Question: How can I make the text appear NEXT to a button, instead of being ON the button?
Here is a screenshot of what i need:

You can see the text on the first button. It is written ON the button, and I couldn't move it from it (aside from changing the gravity, but it's not really what I am after).
Next to a second button, I put a label, as a guideline of something I would like to achieve.
Is there a way of doing this in Android?
it is pretty straightforward in ObjectiveC.
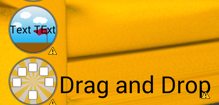
Answer: You can use a TextView instead of a button.
TextViews are clickable, the very same way as buttons are.
And the listeners are assigned in the same way as you would do with buttons.
So, very small changes in code are needed (renaming your controls prefixes and changing type from Button to TextView, which is really a trivial task).
You can add a drawable to it, by specifying the attribute 'android:dawableLeft="@drawable/my_icon"', for a left side graphics
You can use drawableLeft and/or drawableRigth and/or drawableTop and/or drawableBottom.
You can specify drawablePadding, to add some space between the graphics and the text
This is a best practice, in keeping your design hyerarchy as flatten as possible.
Note that you are not limited to images... you can use xml drawables too!